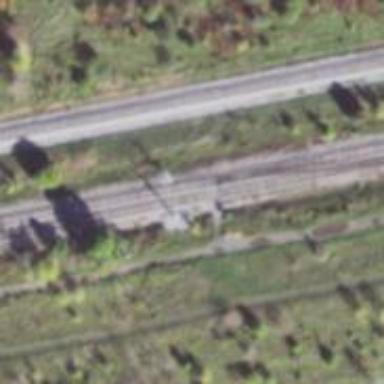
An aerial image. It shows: Railway signal.